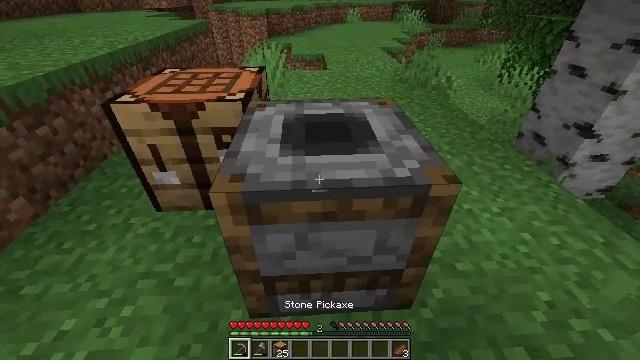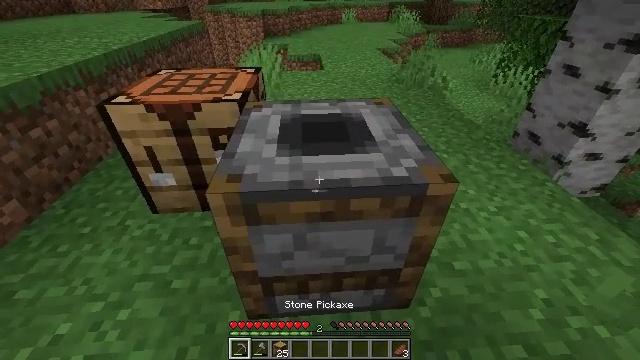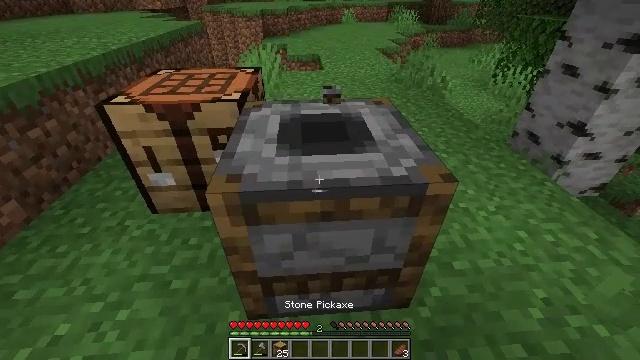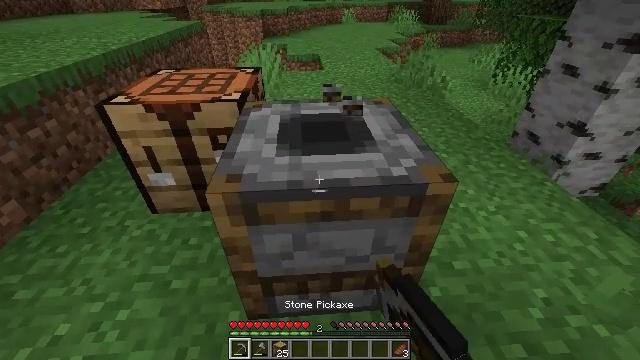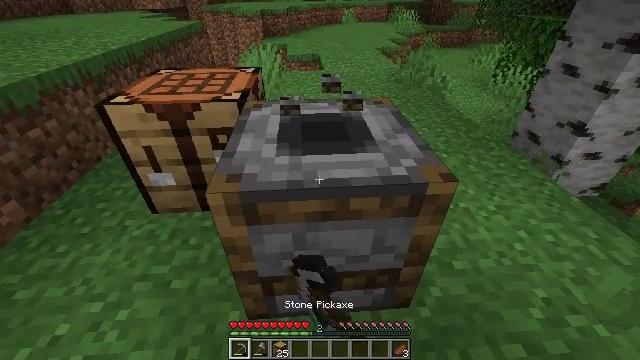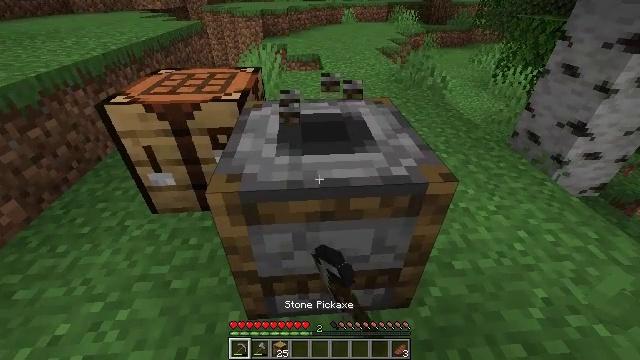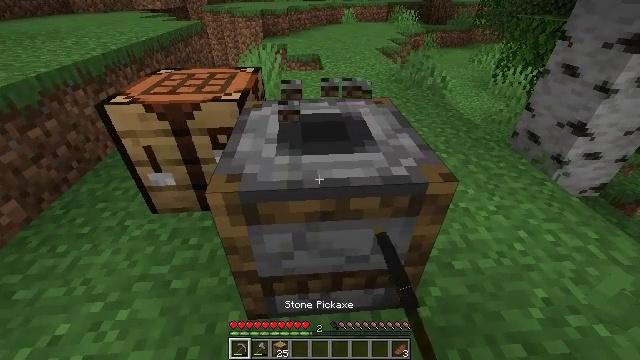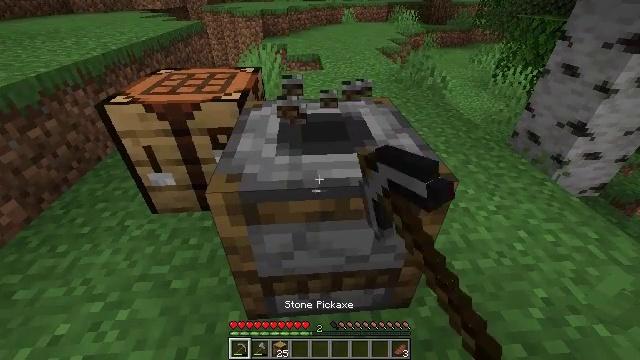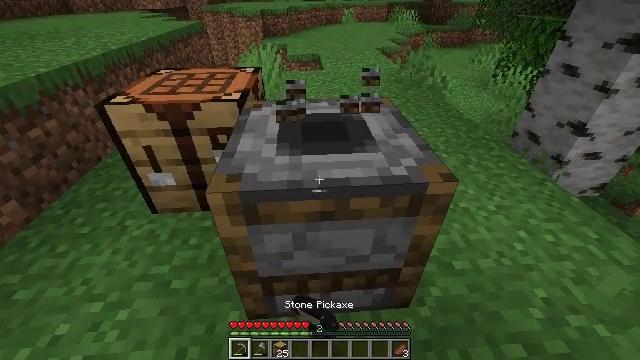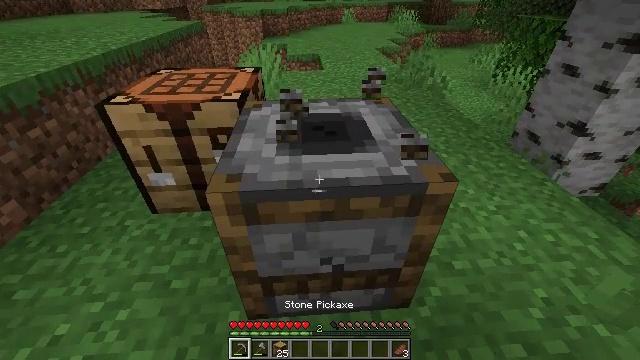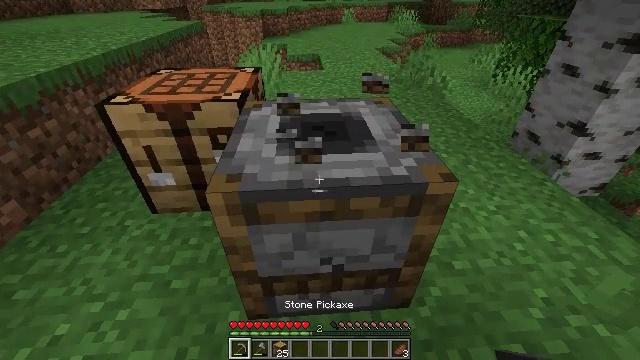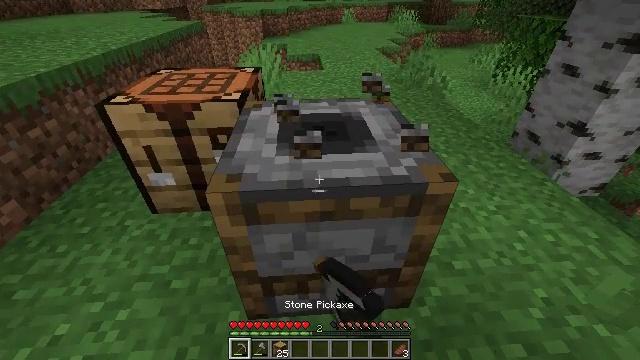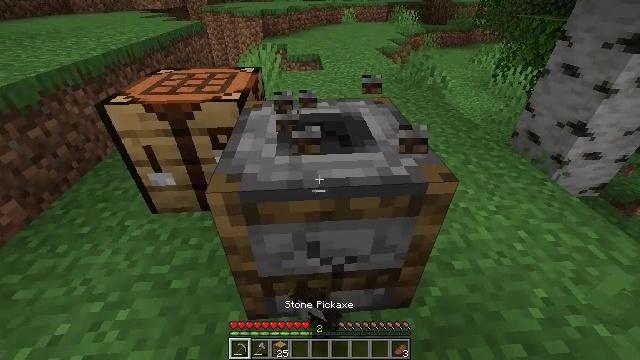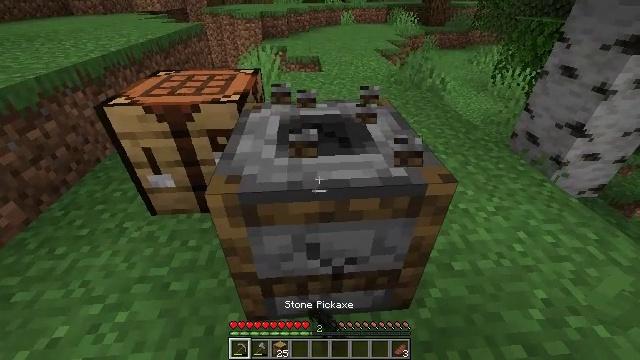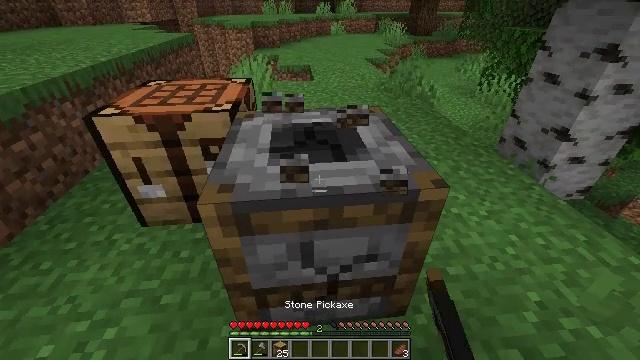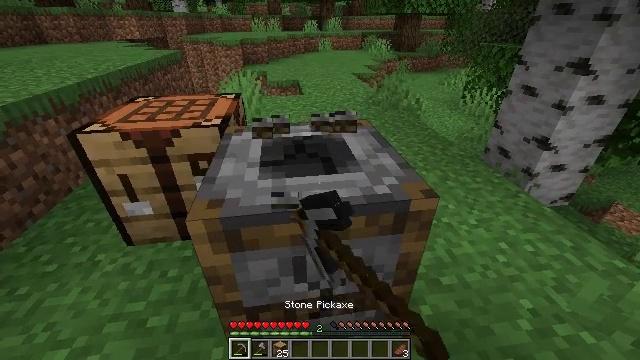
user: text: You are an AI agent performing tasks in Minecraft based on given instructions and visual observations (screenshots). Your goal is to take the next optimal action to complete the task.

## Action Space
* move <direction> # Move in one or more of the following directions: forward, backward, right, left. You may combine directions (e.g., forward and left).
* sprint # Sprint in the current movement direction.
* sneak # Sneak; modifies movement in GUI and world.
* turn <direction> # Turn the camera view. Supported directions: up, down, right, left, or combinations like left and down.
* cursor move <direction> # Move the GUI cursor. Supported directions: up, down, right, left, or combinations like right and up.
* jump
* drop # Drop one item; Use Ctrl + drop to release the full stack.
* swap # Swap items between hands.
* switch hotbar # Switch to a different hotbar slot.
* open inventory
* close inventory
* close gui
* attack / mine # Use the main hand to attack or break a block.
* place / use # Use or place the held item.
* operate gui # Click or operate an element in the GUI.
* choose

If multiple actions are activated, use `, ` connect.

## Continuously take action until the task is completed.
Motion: motion action
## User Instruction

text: Mine the smoker to break it.
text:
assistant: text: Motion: switch to hotbar 1
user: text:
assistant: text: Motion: attack / mine
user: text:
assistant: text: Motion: attack / mine
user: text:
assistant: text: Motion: attack / mine
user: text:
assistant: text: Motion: attack / mine
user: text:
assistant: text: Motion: attack / mine
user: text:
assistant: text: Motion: attack / mine
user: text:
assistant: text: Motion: attack / mine
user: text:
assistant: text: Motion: attack / mine
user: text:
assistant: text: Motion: attack / mine
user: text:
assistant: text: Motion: attack / mine
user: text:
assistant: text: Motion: attack / mine
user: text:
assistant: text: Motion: attack / mine
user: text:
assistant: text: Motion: turn right and up, attack / mine
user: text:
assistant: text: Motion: turn right and up, attack / mine
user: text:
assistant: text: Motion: attack / mine
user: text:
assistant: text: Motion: attack / mine
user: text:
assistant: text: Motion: attack / mine
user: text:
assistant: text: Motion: attack / mine
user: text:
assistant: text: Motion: attack / mine
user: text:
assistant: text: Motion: attack / mine
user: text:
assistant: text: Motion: attack / mine
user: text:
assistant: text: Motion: attack / mine
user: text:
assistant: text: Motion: attack / mine
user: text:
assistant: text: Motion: turn right, attack / mine
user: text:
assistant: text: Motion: attack / mine
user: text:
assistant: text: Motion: attack / mine
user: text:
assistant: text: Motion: attack / mine
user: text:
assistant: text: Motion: attack / mine
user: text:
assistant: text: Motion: attack / mine